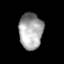
Tissue: skin
Cell type: Epithelial cells
Senescence score: 0.2731
Nuclear area (px): 836
Mean DAPI intensity: 166.511